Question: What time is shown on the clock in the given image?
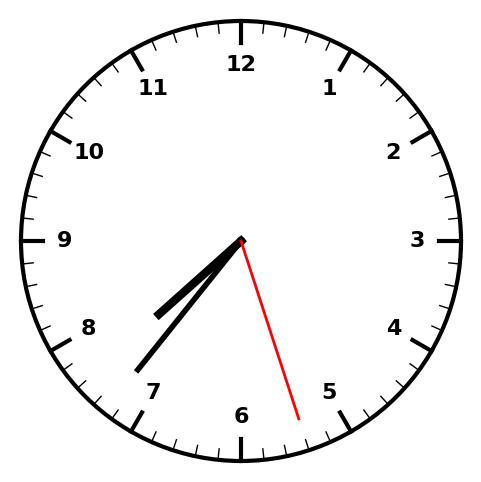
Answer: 07:36:27